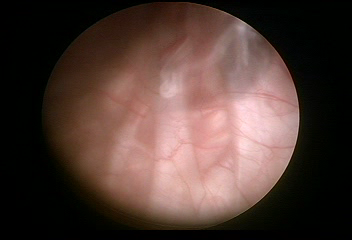
Modality: WLC
Class: Normal mucosa
Bladder cancer association: No